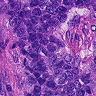
Metastatic tissue present: yes